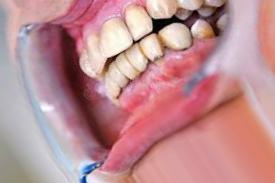
Condition: Tooth Discoloration